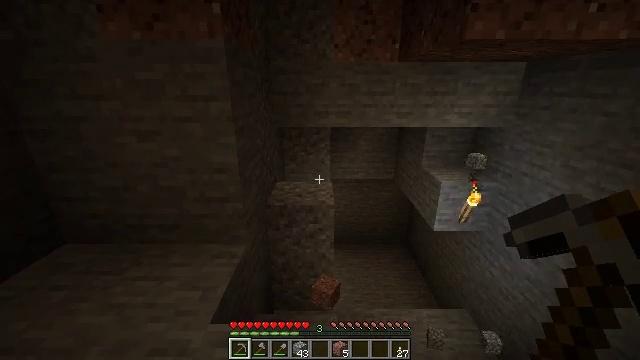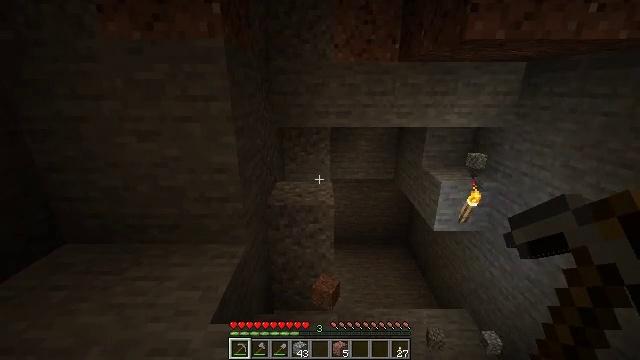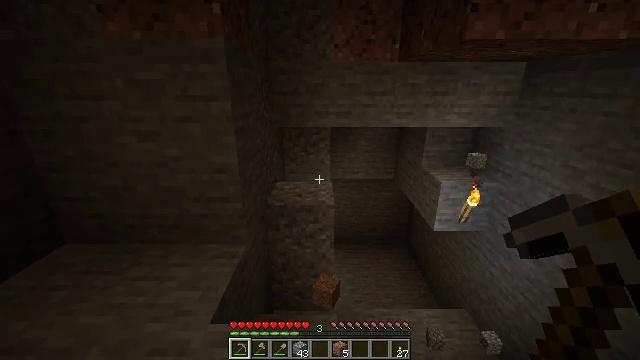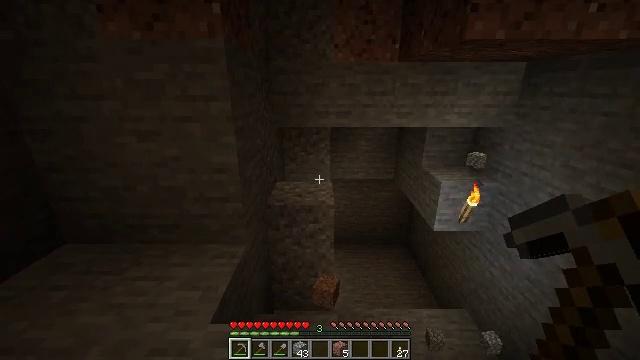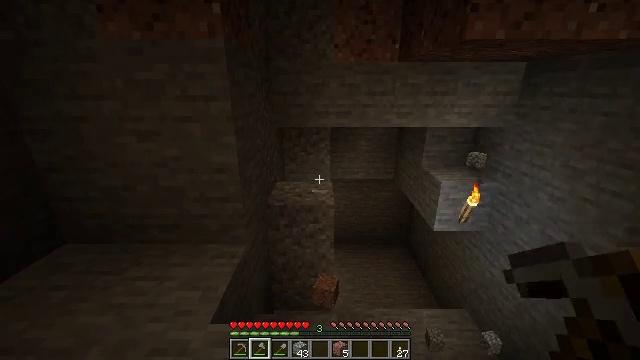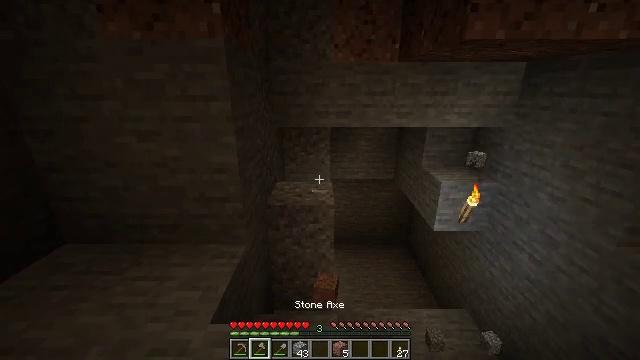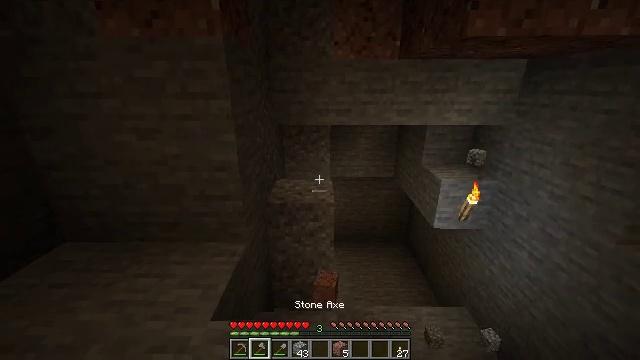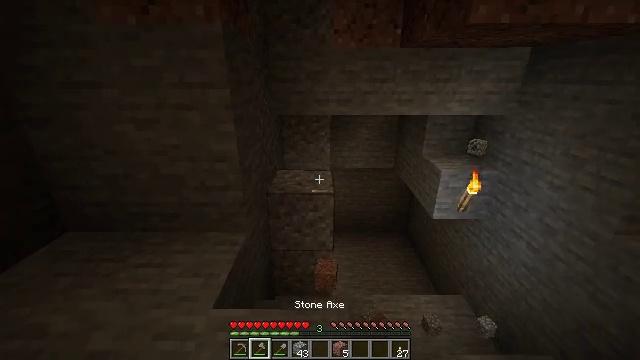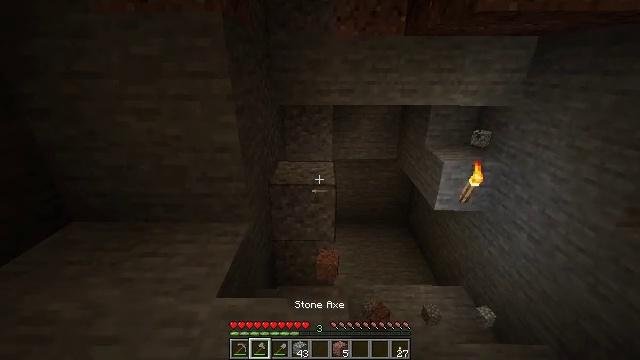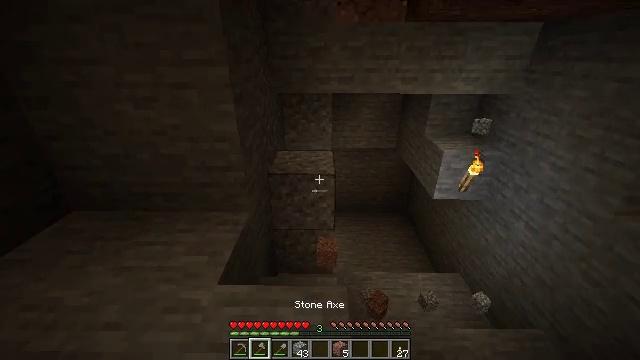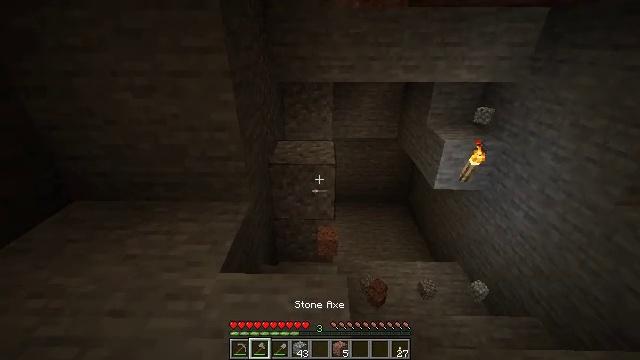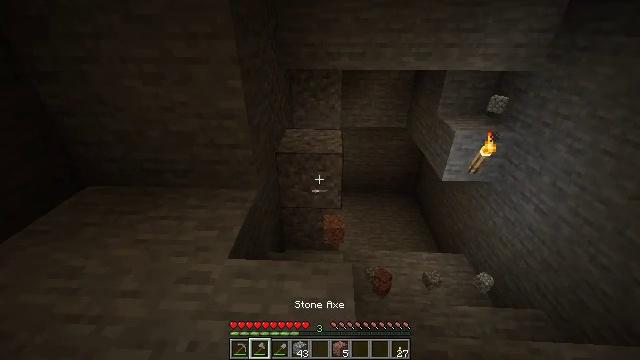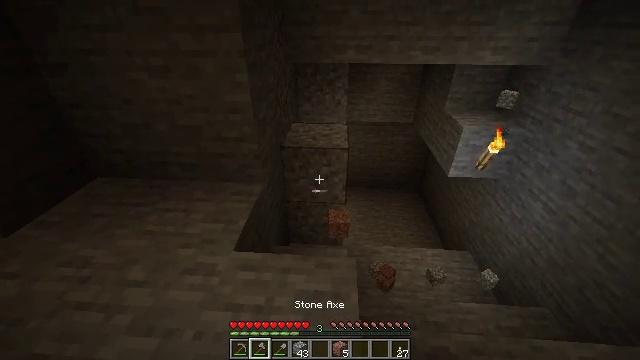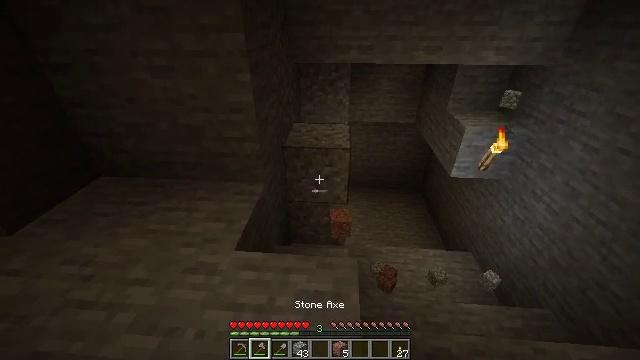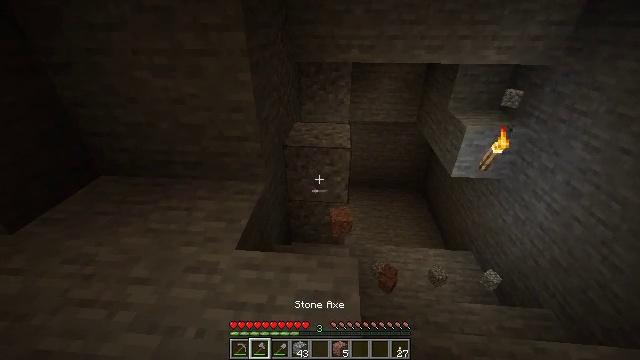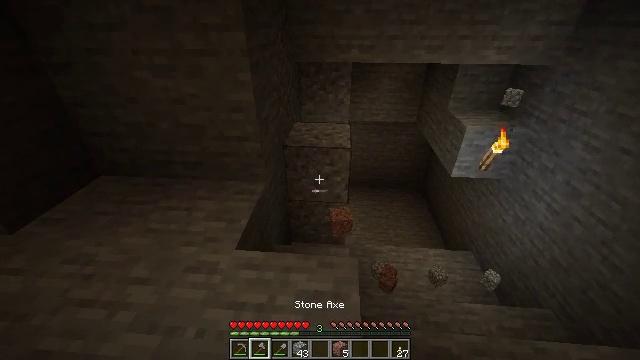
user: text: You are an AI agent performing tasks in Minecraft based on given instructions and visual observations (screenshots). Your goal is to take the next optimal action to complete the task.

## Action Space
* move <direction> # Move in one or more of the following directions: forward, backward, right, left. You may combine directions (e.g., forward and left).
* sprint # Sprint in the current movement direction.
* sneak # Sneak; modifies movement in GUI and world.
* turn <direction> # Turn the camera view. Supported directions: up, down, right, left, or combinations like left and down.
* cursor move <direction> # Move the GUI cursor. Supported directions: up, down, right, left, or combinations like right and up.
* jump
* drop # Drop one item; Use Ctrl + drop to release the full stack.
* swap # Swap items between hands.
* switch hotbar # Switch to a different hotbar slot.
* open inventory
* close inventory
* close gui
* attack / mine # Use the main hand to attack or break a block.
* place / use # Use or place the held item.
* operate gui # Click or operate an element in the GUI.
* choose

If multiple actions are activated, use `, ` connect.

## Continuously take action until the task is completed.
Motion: motion action
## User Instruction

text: Mine gravel from the ground.
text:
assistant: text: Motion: no_op
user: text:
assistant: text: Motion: no_op
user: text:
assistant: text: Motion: no_op
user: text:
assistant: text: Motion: switch to hotbar 2
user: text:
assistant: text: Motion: switch to hotbar 2
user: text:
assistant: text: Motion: switch to hotbar 2
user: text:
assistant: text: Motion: turn down
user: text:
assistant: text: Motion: turn down
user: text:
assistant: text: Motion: turn down
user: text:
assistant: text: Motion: turn down
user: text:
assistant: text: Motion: turn left and down
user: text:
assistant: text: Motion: turn left and down
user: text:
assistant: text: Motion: no_op
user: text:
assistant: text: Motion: no_op
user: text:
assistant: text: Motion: attack / mine
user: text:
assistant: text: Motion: attack / mine
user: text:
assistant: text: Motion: attack / mine
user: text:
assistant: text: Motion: attack / mine
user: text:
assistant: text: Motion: attack / mine
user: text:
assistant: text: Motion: attack / mine
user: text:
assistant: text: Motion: attack / mine
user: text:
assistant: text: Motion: attack / mine
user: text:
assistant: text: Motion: attack / mine
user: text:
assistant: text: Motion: attack / mine
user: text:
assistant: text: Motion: attack / mine
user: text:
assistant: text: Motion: attack / mine
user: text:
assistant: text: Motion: turn down, attack / mine
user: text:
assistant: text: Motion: turn down, attack / mine
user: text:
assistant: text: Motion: turn down, attack / mine
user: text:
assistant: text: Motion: turn down, attack / mine